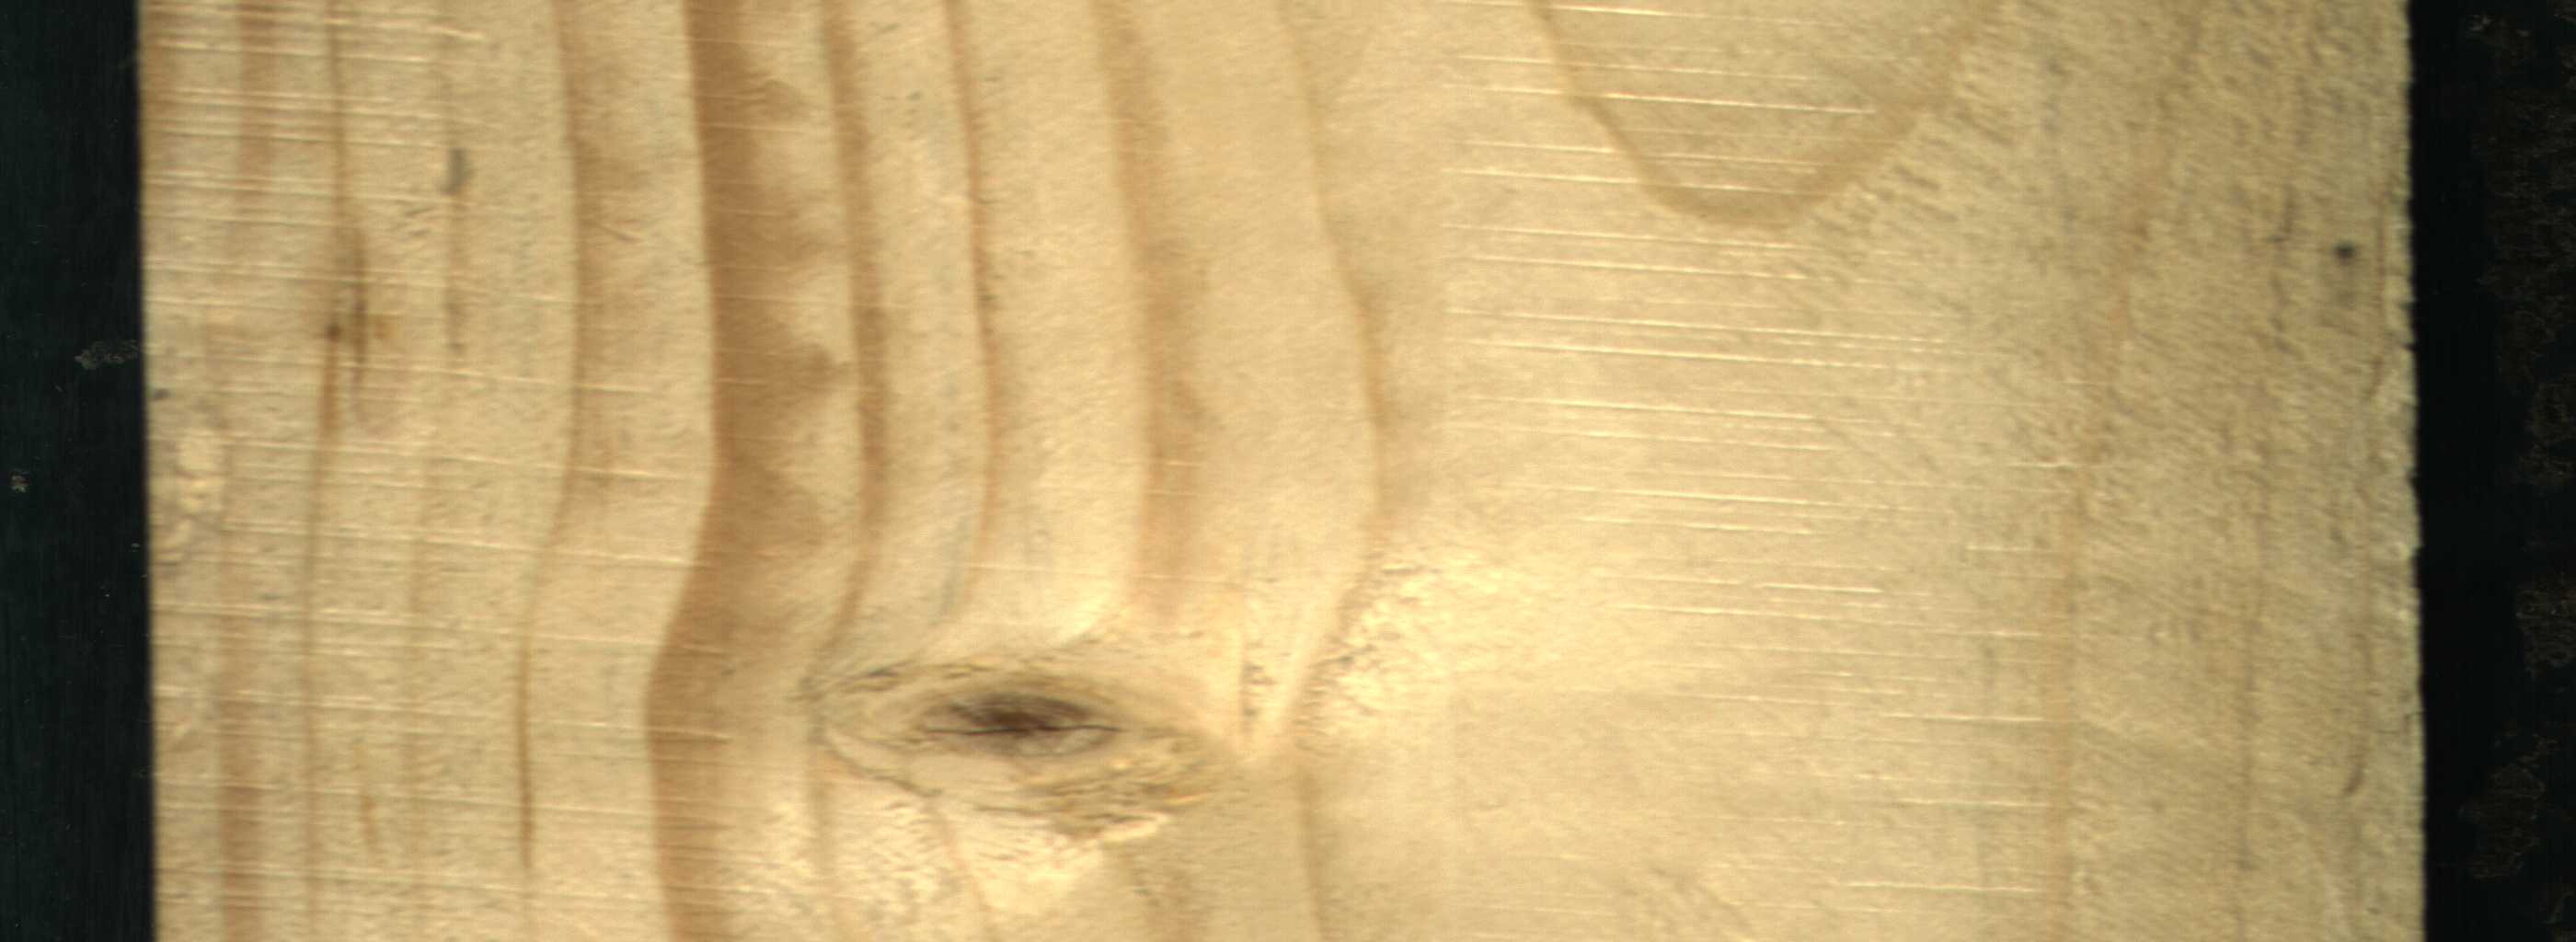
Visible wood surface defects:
Quartzity
knot_with_crack